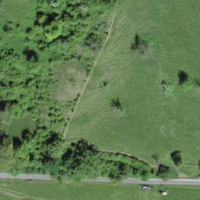
EUNIS habitat code: 24
Species observed at this site:
Medicago lupulina